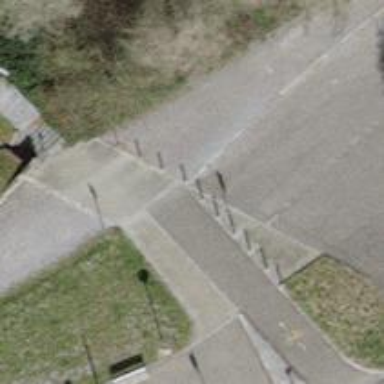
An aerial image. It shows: Bollard.